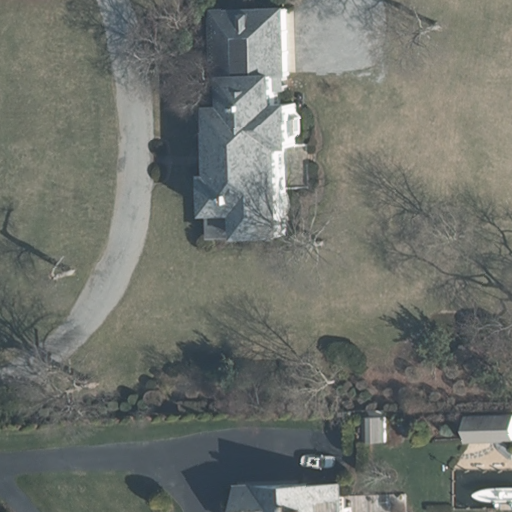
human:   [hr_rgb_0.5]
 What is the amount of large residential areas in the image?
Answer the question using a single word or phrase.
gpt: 1

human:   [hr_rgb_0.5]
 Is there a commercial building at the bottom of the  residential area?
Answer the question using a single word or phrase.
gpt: no

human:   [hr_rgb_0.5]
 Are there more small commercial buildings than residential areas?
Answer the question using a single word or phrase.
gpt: no

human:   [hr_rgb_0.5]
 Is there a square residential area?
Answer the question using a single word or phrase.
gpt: no

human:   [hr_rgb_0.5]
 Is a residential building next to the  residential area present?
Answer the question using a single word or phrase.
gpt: yes

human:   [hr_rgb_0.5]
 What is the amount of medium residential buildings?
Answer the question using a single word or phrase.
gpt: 1

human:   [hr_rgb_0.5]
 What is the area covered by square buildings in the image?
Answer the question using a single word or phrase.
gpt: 0m2

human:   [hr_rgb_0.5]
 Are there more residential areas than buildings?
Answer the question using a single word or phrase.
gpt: no

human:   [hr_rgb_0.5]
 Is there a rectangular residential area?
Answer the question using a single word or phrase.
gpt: yes

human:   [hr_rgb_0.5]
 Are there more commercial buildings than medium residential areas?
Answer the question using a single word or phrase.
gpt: no

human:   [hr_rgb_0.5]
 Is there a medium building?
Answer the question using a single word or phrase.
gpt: yes

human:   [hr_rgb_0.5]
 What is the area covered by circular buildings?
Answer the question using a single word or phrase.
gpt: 0m2

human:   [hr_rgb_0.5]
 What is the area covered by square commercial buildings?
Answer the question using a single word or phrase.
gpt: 0m2

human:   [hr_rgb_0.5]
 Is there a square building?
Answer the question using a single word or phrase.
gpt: no

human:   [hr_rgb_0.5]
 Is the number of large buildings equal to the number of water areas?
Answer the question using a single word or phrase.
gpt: no

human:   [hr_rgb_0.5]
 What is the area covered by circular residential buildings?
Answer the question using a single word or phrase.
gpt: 0m2

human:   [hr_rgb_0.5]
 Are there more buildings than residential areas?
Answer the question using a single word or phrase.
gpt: yes

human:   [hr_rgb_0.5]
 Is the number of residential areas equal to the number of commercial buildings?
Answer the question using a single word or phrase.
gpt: no

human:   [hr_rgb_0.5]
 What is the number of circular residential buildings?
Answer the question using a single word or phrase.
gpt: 0

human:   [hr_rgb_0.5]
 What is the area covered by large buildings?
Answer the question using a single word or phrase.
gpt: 772m2

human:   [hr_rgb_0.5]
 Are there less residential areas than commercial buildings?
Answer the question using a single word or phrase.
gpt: no

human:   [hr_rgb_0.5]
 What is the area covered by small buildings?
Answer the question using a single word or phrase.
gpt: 80m2

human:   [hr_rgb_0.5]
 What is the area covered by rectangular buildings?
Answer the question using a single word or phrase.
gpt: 26m2

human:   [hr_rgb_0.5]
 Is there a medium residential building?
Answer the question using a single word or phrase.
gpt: yes

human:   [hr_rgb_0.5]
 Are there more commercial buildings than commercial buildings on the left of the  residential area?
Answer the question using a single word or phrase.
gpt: no

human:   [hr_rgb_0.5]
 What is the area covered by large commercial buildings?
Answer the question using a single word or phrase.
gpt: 0m2

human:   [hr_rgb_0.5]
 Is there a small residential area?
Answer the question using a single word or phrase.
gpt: no

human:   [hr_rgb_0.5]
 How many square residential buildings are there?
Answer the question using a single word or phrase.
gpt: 0

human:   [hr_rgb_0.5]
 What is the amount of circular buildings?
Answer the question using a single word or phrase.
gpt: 0

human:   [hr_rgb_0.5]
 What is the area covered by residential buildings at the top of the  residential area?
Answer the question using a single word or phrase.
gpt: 772m2

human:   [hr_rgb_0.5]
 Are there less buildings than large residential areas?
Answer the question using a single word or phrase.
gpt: no

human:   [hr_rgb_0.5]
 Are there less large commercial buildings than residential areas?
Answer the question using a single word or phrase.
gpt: yes

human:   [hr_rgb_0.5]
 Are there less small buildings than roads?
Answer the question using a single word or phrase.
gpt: no

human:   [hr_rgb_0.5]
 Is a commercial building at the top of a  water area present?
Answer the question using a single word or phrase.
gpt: no

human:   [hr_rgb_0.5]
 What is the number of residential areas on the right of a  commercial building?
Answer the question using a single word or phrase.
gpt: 0

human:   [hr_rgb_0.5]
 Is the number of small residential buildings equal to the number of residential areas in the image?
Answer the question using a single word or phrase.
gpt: no